Field crop: maize
Growth stage: 2
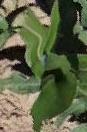
Species: maize